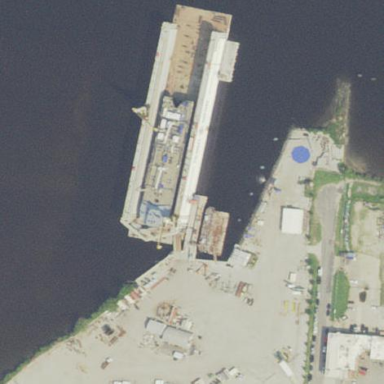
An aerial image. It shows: Ship docked at the building by the waterway.